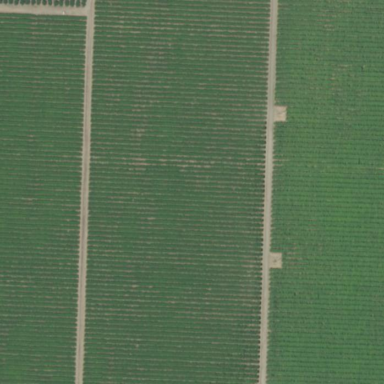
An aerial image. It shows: Orchard.